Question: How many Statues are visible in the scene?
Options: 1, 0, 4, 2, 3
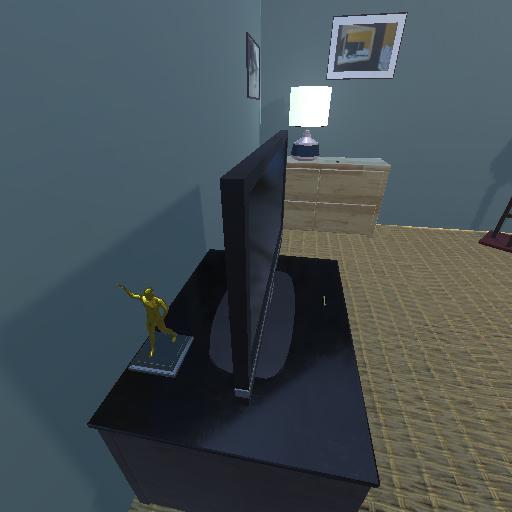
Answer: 1